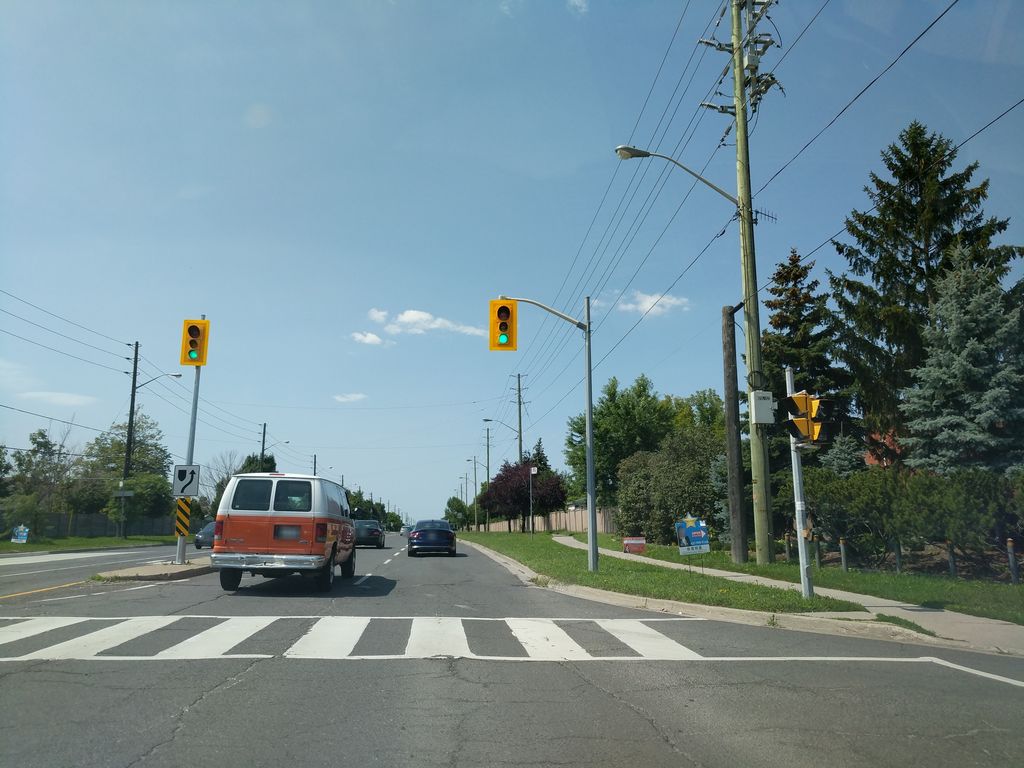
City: toronto